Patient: sex F, age 60
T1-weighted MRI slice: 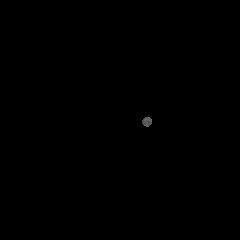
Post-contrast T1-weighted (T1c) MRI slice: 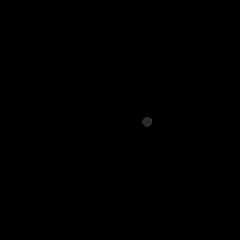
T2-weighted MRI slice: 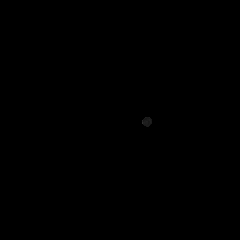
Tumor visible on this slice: no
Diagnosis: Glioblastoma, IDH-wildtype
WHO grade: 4